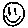
Label: smiley face